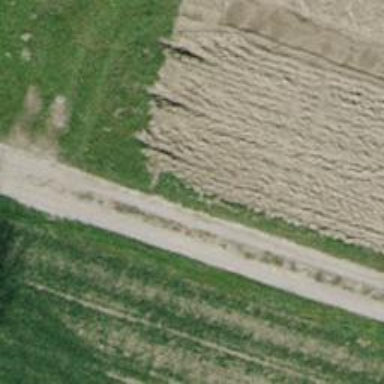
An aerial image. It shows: Pebblestone track with grade2 quality.